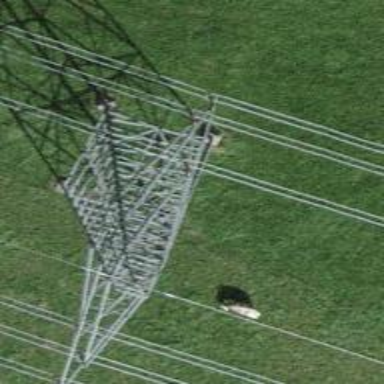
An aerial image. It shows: Power tower.